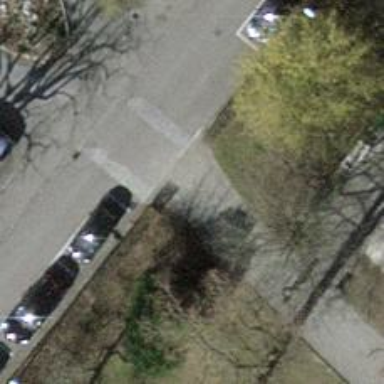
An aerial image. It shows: Footway along the road.